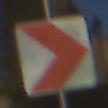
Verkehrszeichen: RichtungstafelnInKurvenKleinLinks
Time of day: MorningAfternoon
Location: Outdoor (Suburban)
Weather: Clear
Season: NotSpecified
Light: Natural